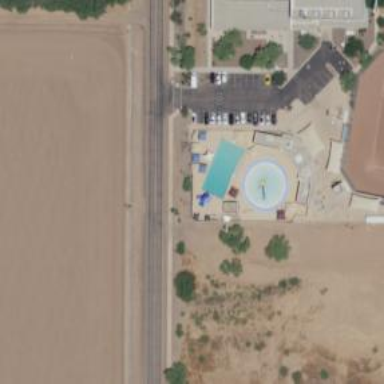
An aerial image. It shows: Water slide attraction.